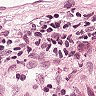
Metastatic tissue present: no